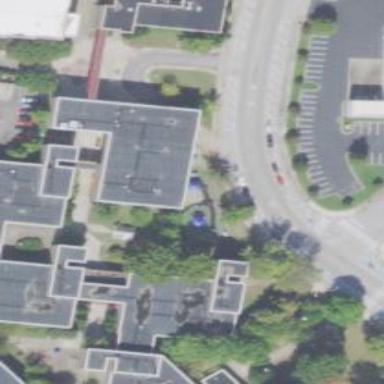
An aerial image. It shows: Building with parking garage.